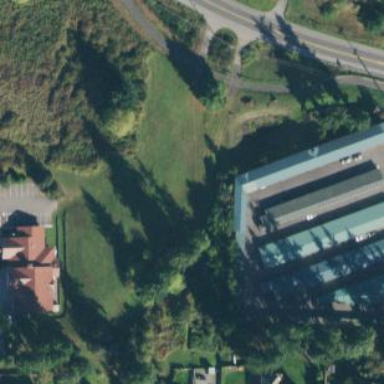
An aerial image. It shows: Warehouse building.